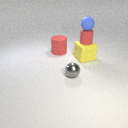
large red rubber cylinder behind large yellow rubber cube